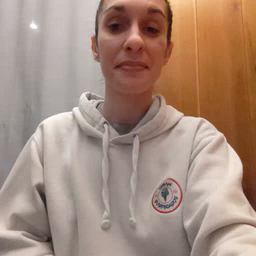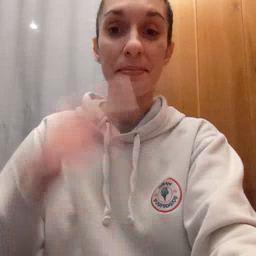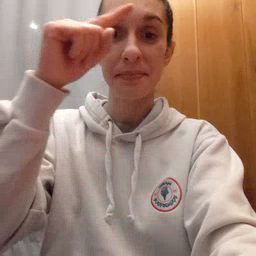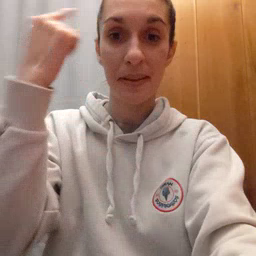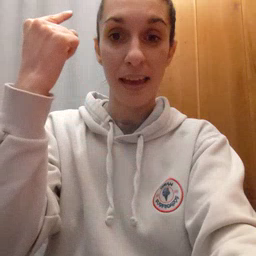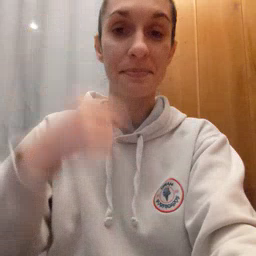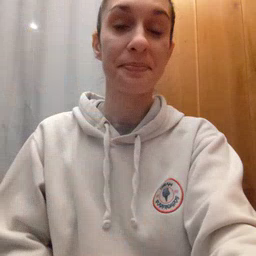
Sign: black